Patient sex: M
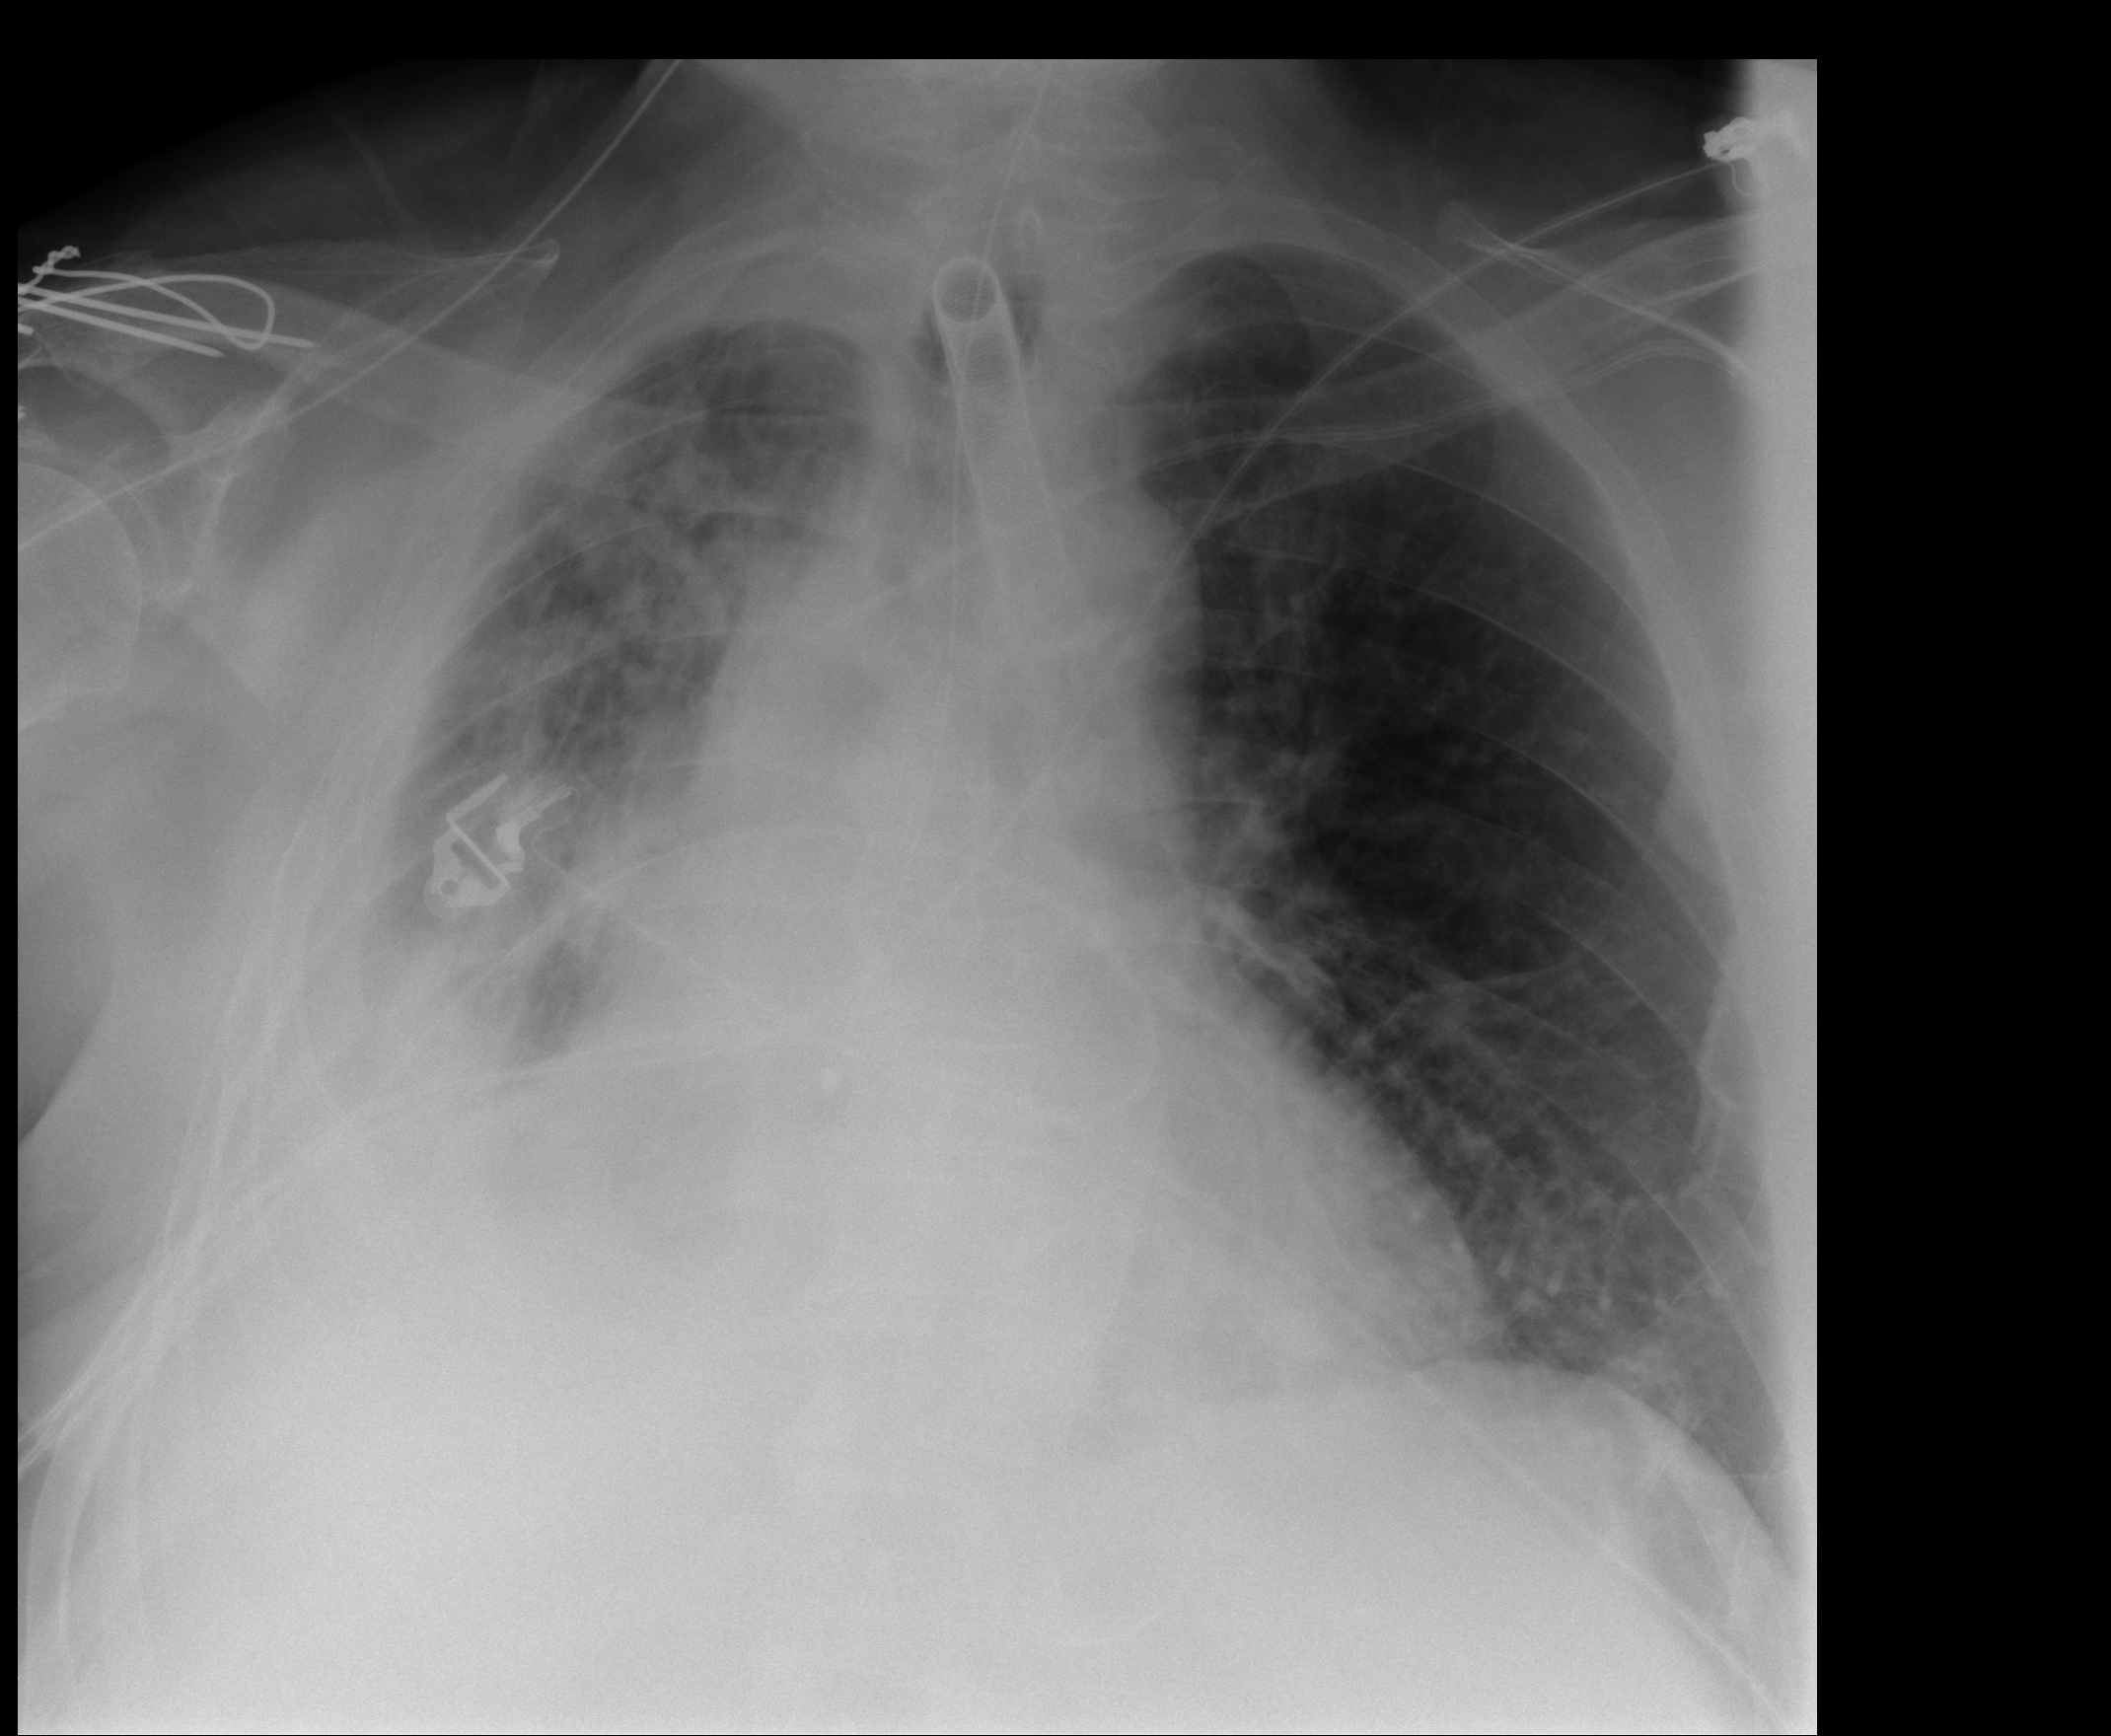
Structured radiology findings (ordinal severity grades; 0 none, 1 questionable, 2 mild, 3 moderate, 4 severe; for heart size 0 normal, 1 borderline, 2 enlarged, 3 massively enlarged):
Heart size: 2
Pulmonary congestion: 1
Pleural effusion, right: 3
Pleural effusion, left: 0
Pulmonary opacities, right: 3
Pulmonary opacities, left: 0
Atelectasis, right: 3
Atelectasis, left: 0